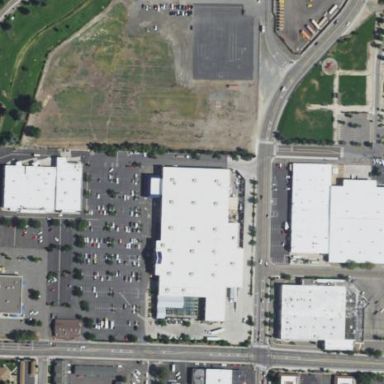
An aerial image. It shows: Commercial building.